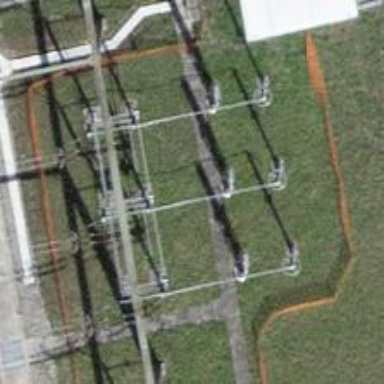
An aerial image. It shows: Insulator used in power equipment.